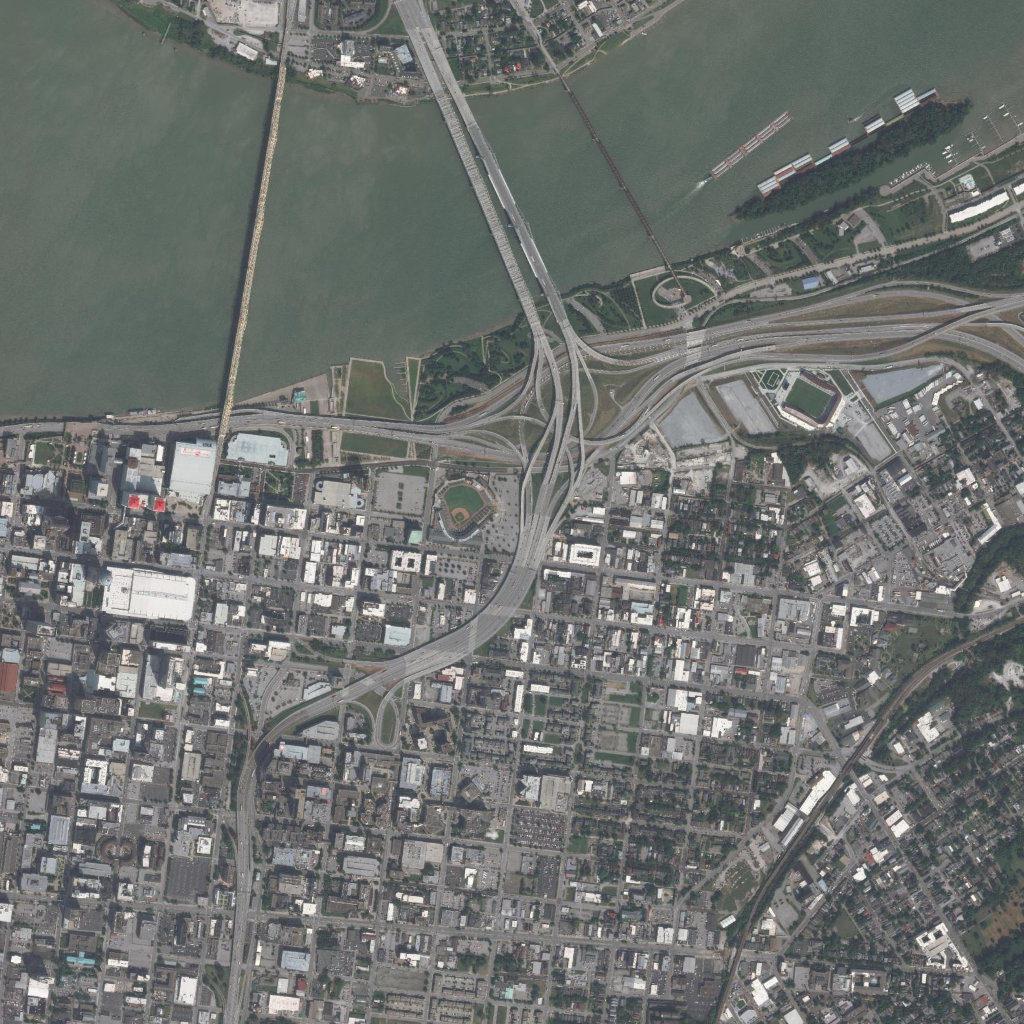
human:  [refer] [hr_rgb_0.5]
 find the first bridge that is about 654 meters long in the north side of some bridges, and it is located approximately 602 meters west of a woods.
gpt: <box>[[44, 9, 53, 29, 0]]</box>

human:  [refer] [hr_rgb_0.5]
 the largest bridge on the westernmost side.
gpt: <box>[[19, 7, 29, 38, 0]]</box>